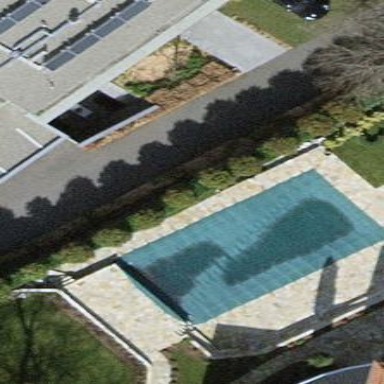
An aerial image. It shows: Swimming pool located in leisure land.